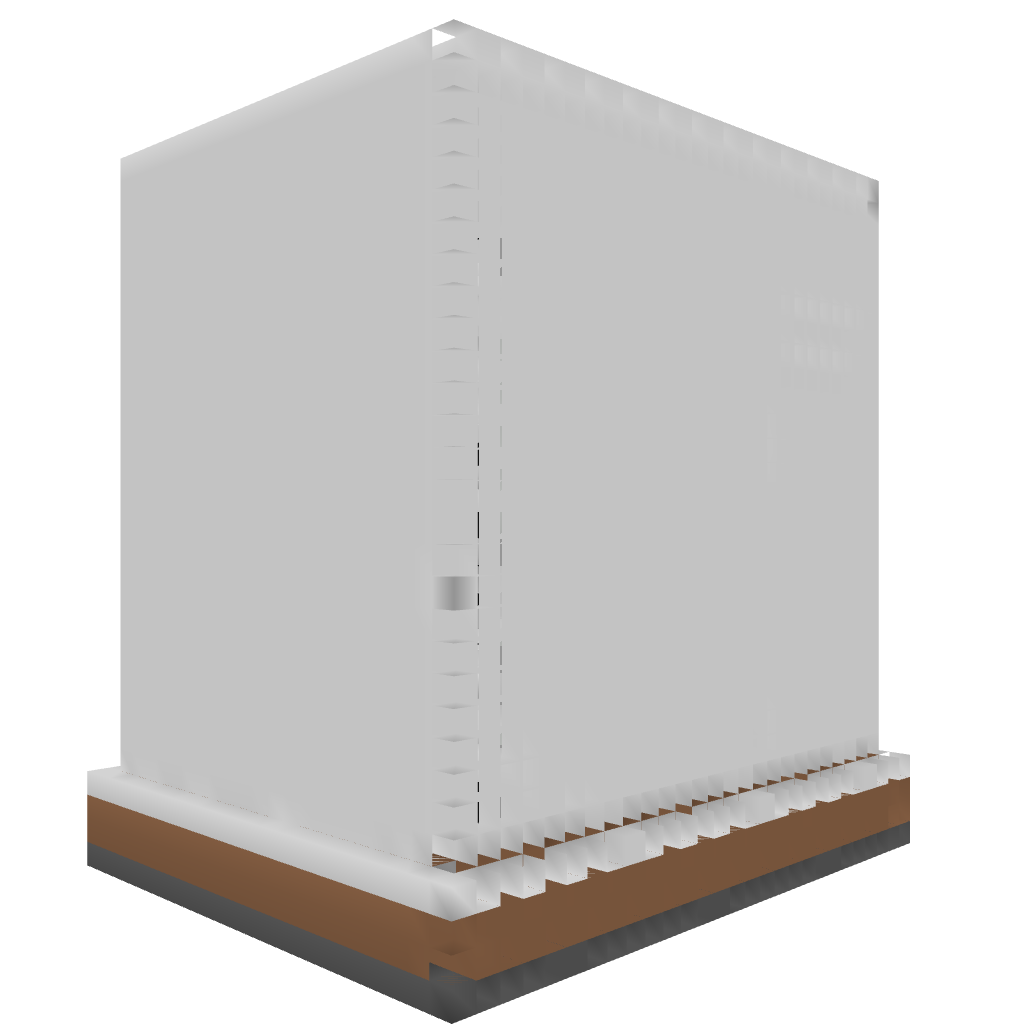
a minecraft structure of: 3 story high elevator